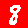
Digit: 8